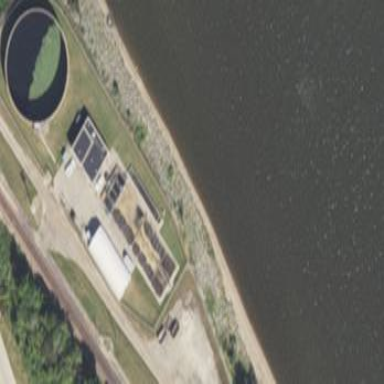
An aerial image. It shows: Wastewater plant.